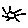
Label: sun